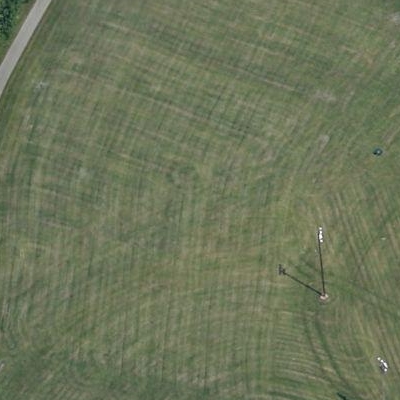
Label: aGrass